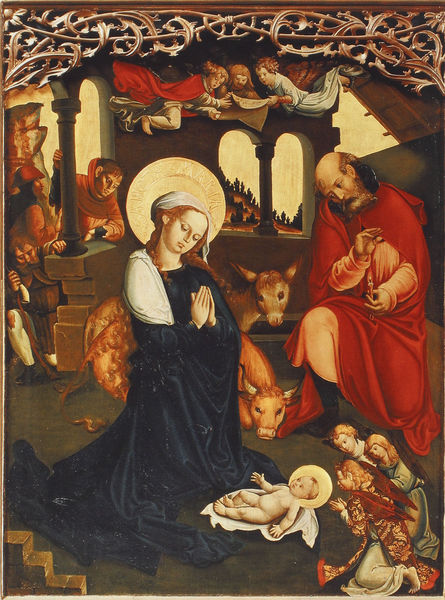
Titel: Lautenbach, Hochaltar der Wallfahrts- und Pfarrkirche St. Mariä Krönung
Künstler: Meister des Lautenbacher Hochaltares
Standort: Lautenbach, St. Maria Krönung (EU - D - BW)
Schlagwörter: blau, gemälde, mann, weiß, gelb, fenster, frau, licht, säule, säulen, rot, tiere, ornament, rahmen, steine, bild, hände, gold, familie, kind, mutter, höhle, esel, engel, bogen, kuh, rind, treppe, stufe, stufen, holzrahmen, offen, knien, beten, schnitzerei, heiligenschein, nimbus, reh, christus, jesus, stall, heilig, gothik, maria, magdalena, anbetung, ochse, stier, hirten, josef, joseph, geburt, krippe, ochs, jesuskind, geburt christi, geburt jesu, glorie, ornamen, christuskind, beiten, wehnachten